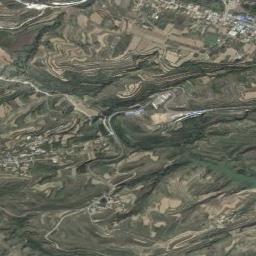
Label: terrace